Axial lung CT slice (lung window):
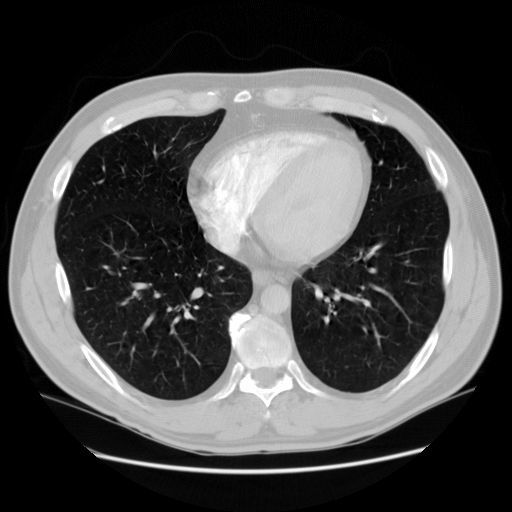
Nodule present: no